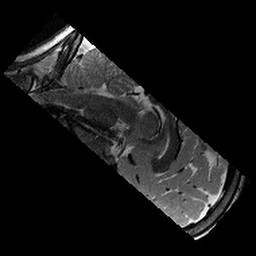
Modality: T2w
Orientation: sagittal
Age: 9
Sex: male
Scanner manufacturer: siemens
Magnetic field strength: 3 T
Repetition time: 9.23 s
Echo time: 0.067 s